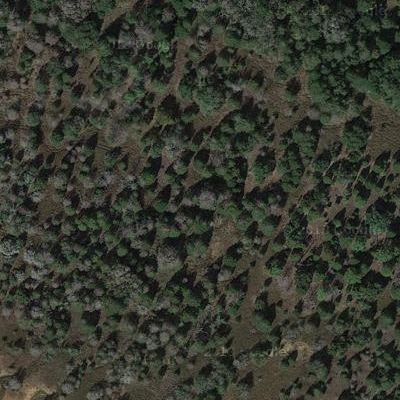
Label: Forest